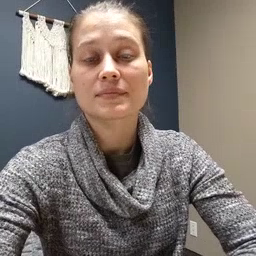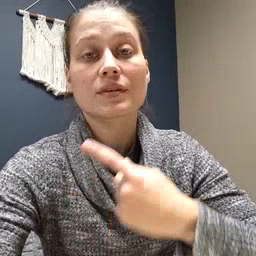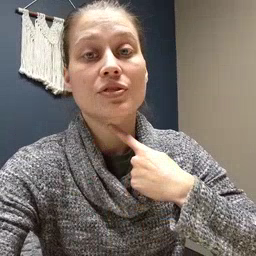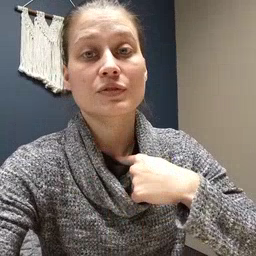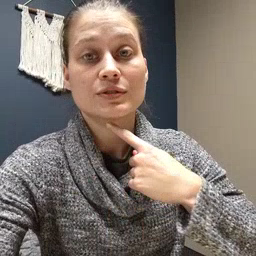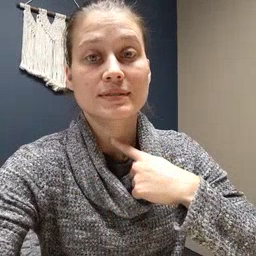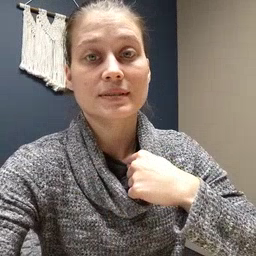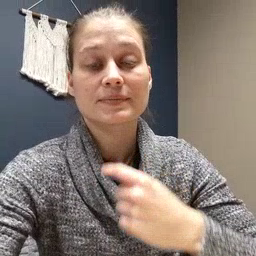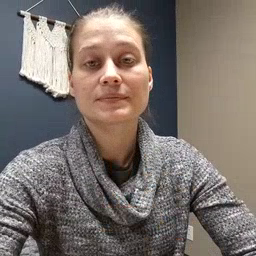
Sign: thirsty